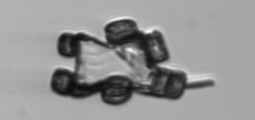
Label: Delphineis